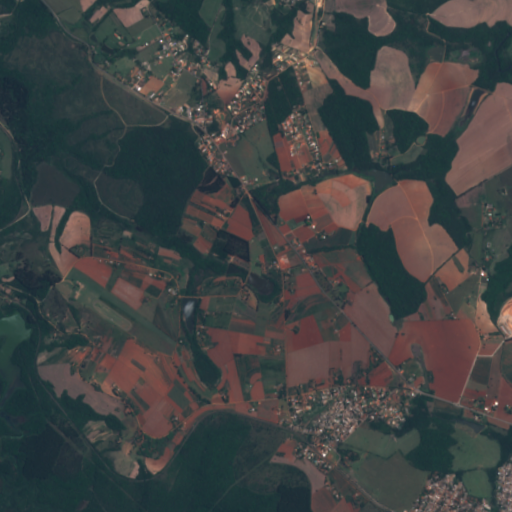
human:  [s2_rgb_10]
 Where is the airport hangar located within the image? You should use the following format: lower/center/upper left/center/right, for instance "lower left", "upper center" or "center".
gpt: The airport hangar is located in the center left of the image.
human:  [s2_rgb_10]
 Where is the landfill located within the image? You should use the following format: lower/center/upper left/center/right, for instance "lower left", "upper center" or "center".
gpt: The landfill is located in the lower right of the image.
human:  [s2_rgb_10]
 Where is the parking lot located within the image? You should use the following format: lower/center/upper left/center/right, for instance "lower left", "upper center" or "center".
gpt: The parking lot is located in the upper left of the image.
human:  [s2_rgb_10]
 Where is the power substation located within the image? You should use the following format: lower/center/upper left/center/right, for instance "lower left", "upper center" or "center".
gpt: The power substation is located in the center left of the image.
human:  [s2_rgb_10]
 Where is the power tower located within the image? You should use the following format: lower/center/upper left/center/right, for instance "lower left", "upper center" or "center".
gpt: The power tower is located in the left of the image.
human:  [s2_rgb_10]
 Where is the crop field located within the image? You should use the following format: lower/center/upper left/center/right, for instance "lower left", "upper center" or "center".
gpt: There is no crop field in the image.